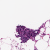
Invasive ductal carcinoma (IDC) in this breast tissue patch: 0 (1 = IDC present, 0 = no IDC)